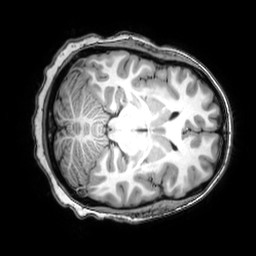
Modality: T1w
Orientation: axial
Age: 32
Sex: female